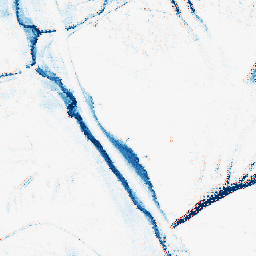
Category: morphological
Decomposition family: morphological_ellipse
Decomposition parameters: operation: closing
width: 10
height: 30
Upsampling method: regularized
Upsampling parameters: scale: 2
lambda_reg: 0.1
Upsampling scale: 2